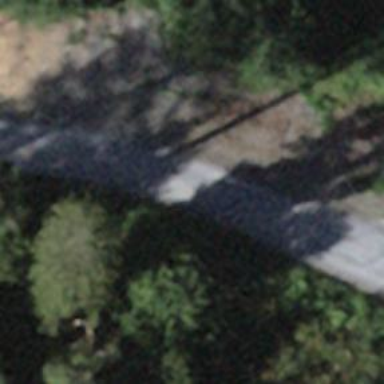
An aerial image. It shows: Track with fine gravel surface. The track has grade2 tracktype.